Question: Following JSON data comes from php,

I have tried following code. But console displays 'undefined' error.
'''
jQuery.each(result.address, function(obj) {
console.log(obj.city);
});
'''
EDIT : Also it's not working and throwing undefined error.
'''
jQuery.each(result.address, function(obj) {
console.log(obj[0].city);
});
'''
It is working : 'console.log(result.address.address1.city);'. But in this case address1 is not fixed. eg. 'result.address.xyz.city, result.address.abc.city'
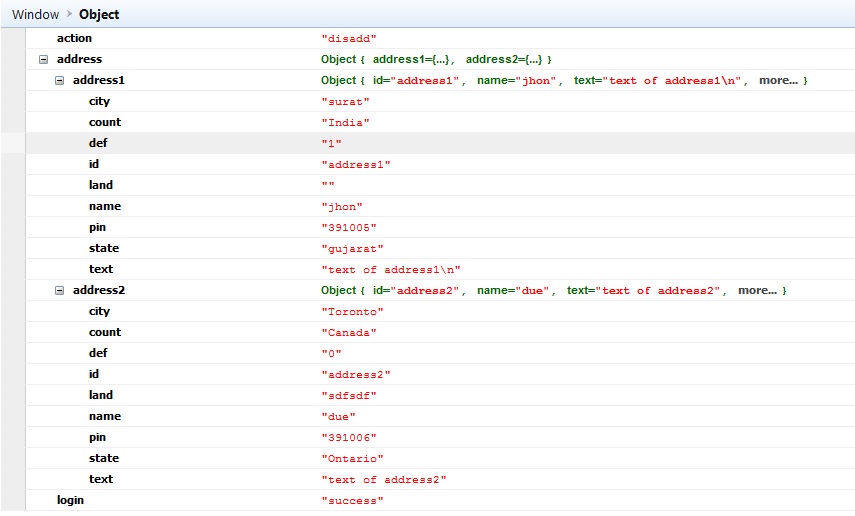
Answer: You're calling city on each address, while cities are inside addressX inside address. Try:
'''
jQuery.each(result.address, function(key, val) {
console.log(val.city);
});
'''
<URL>